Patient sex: M
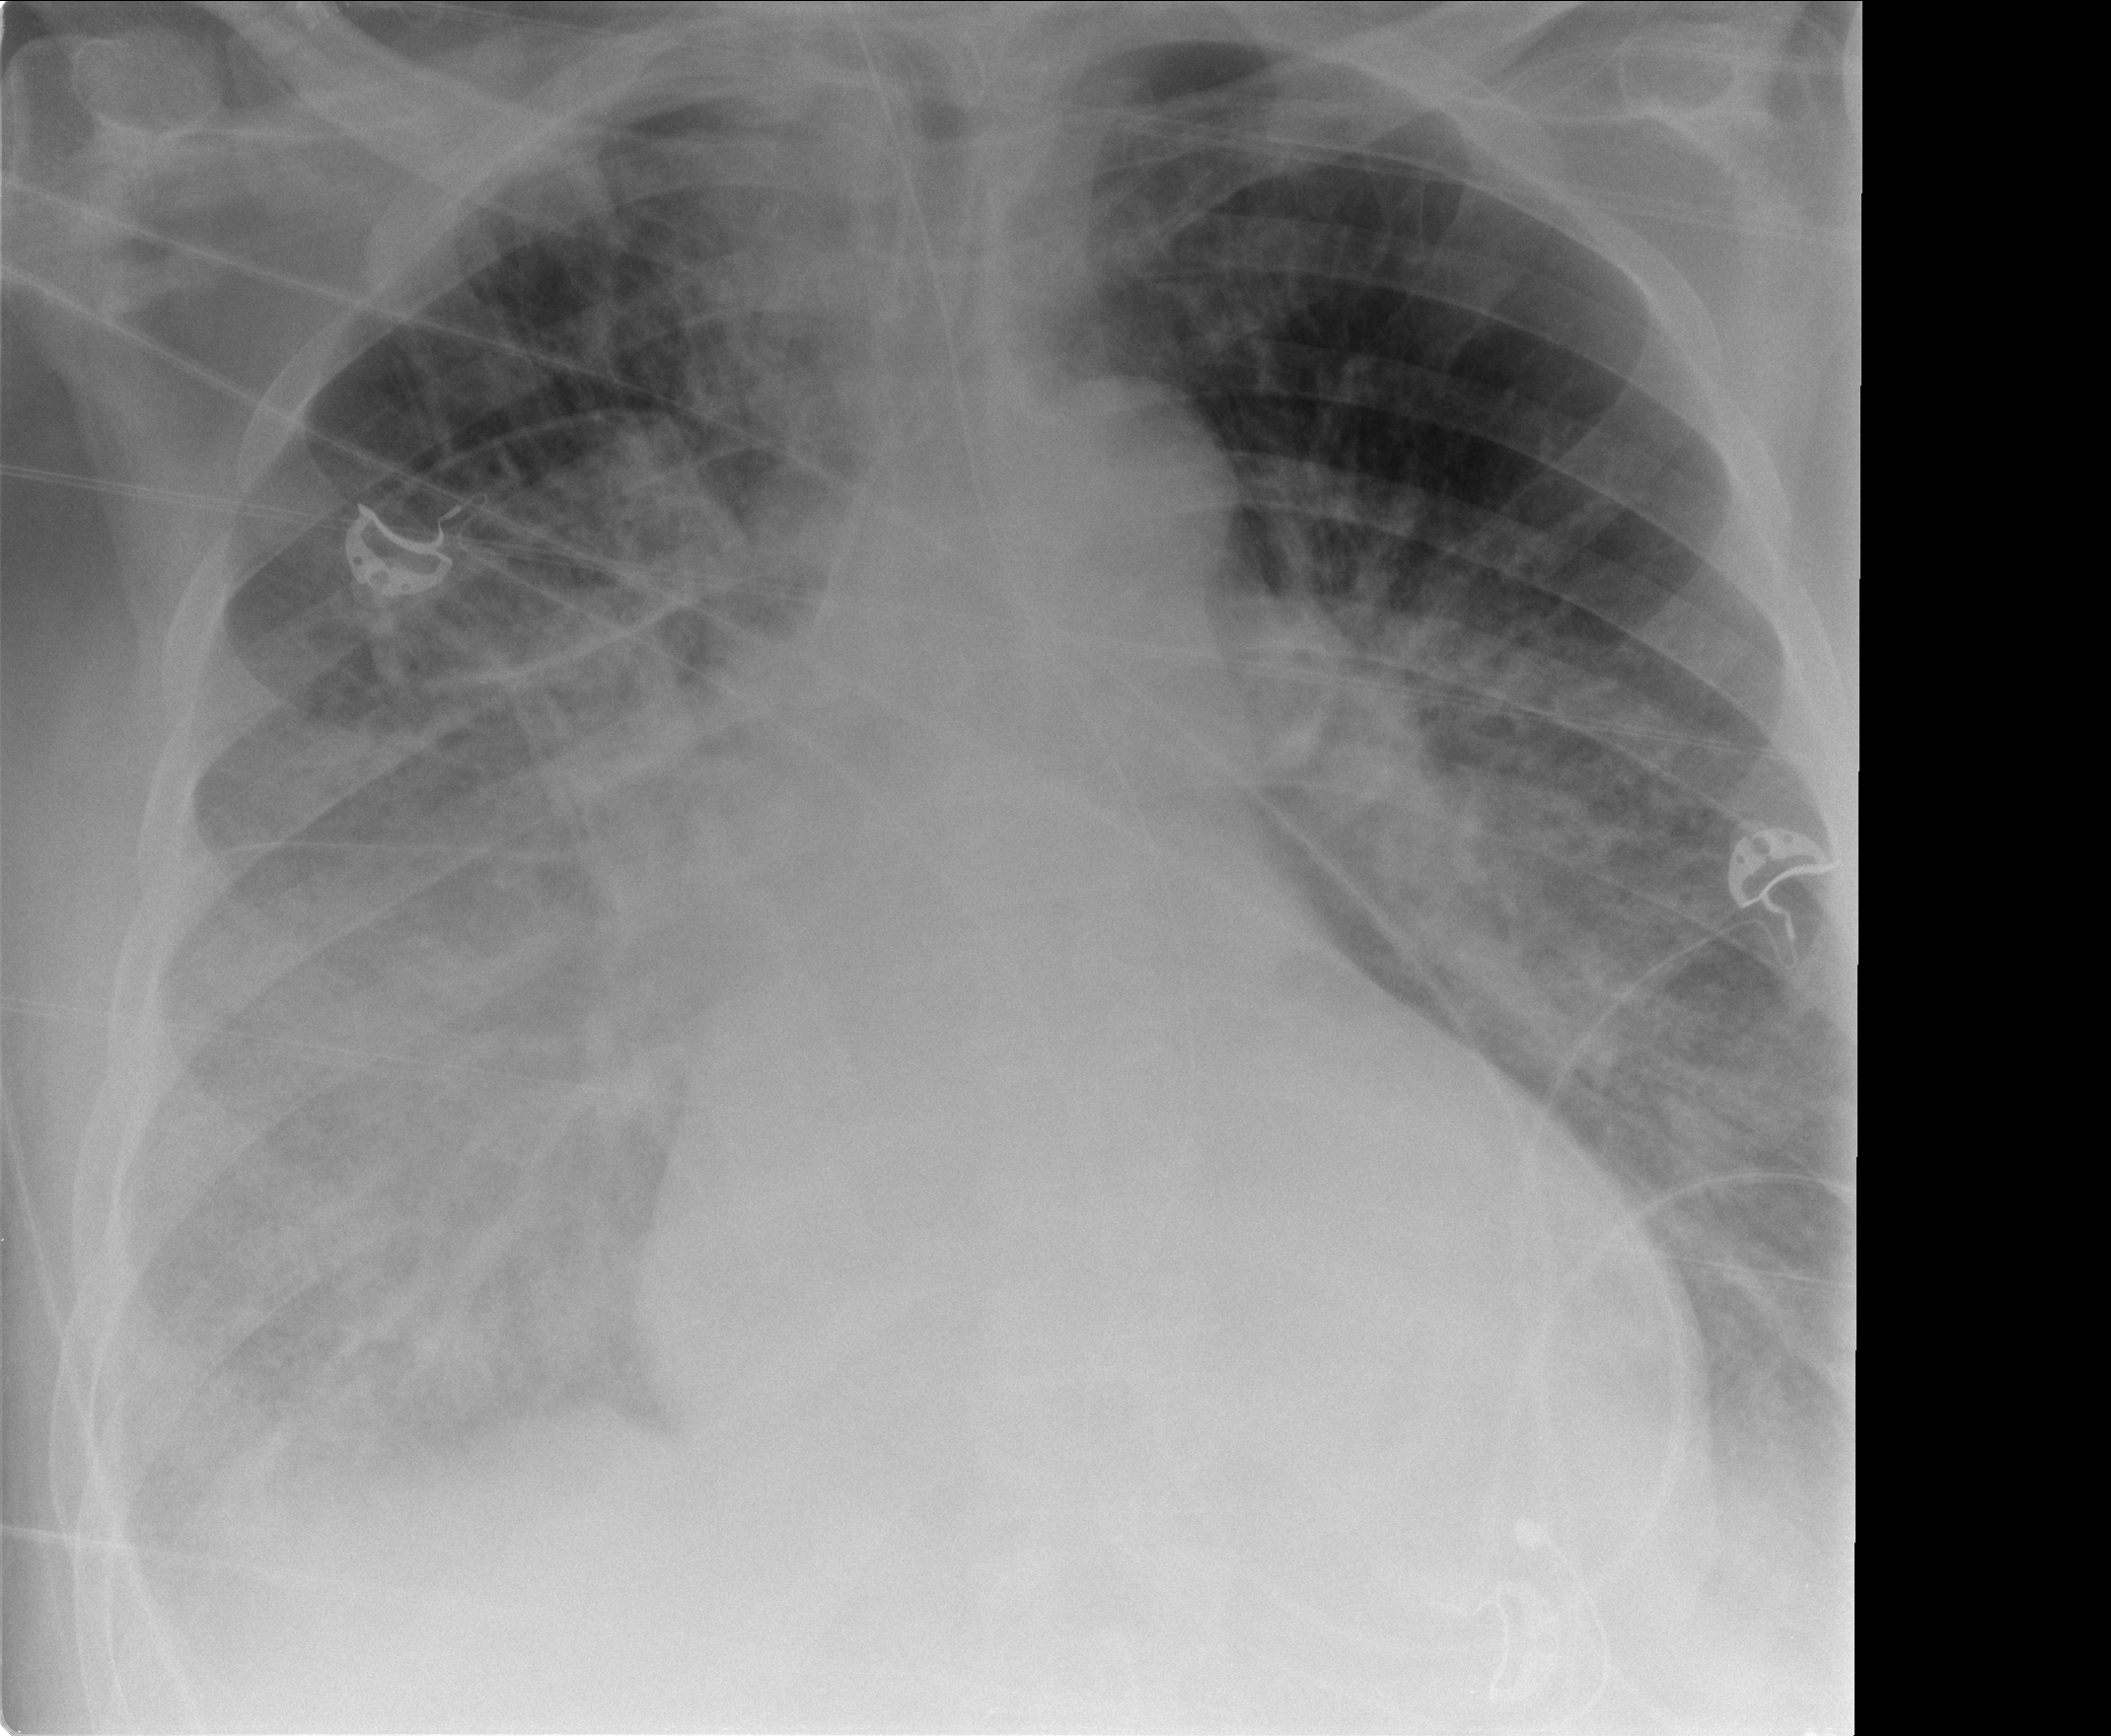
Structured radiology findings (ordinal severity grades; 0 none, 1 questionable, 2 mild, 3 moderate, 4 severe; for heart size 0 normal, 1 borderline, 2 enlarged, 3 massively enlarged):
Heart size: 2
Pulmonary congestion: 3
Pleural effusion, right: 3
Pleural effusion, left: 2
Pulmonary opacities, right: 3
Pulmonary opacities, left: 3
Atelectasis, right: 3
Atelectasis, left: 2